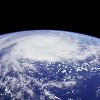
Label: cloud